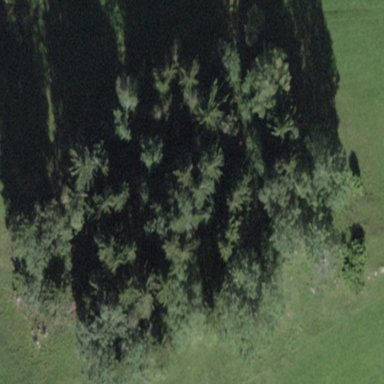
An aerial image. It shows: Forest area.